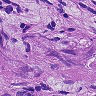
Metastatic tissue present: yes